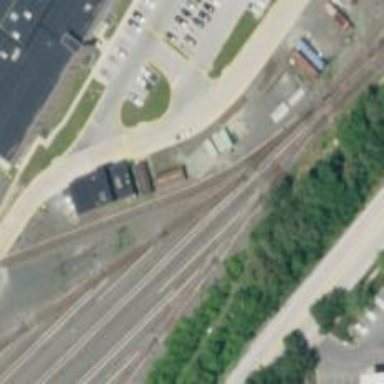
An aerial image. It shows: Electrified rail service yard.